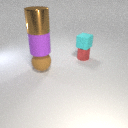
small red metal cylinder behind large brown rubber sphere